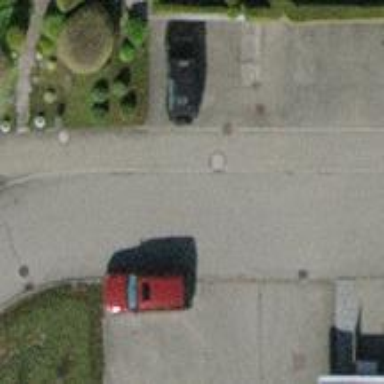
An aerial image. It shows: Service road with asphalt surface. There is sidewalk on the left side.